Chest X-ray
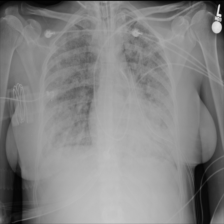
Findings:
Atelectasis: negative
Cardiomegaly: negative
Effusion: negative
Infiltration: positive
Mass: negative
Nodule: positive
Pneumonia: negative
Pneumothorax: negative
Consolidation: negative
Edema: negative
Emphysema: negative
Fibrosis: negative
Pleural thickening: negative
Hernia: negative